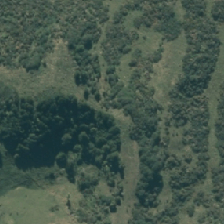
Land cover: grose_broom